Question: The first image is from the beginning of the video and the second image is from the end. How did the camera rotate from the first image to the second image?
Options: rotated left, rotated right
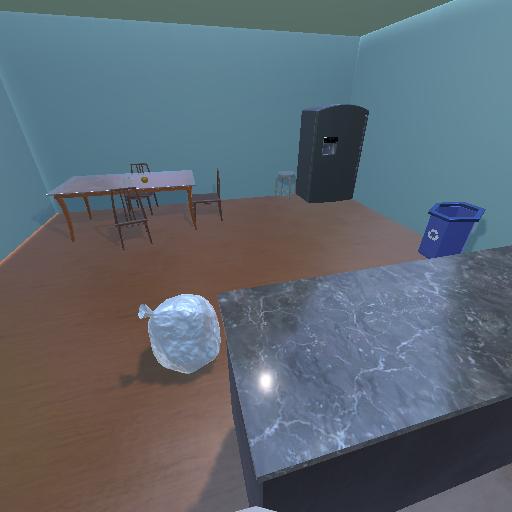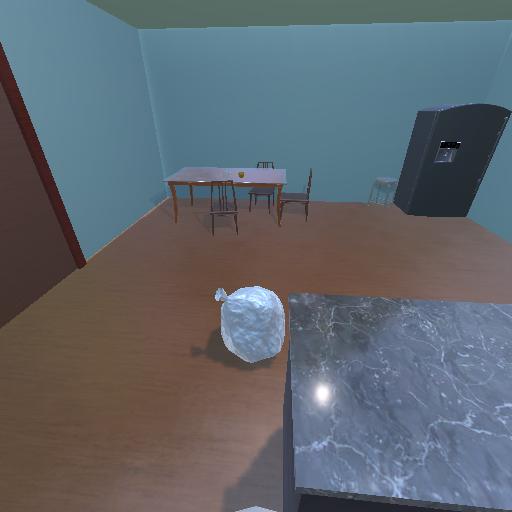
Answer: rotated left